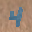
Label: 4